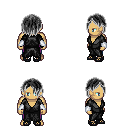
a pixel art fantasy rpg character, male body template, human, tanned skin, gray robe, magenta pants, gray bangs hairstyle, white cloth bracers, ghillies, four views (front, back, left, right), 2x2 character sprite sheet, small pixel art, hard edges, no anti-aliasing